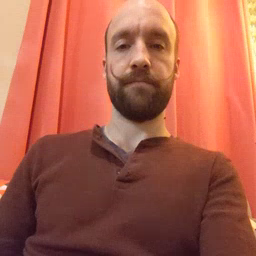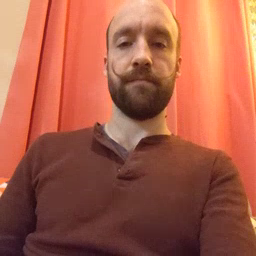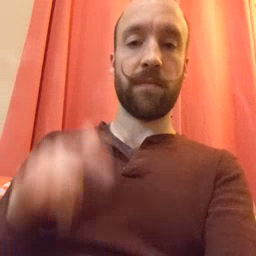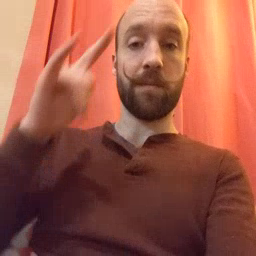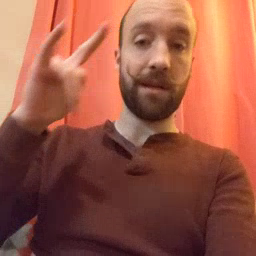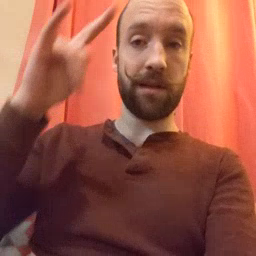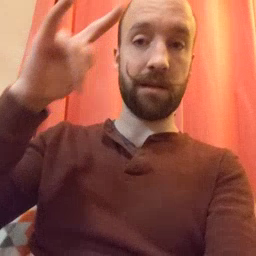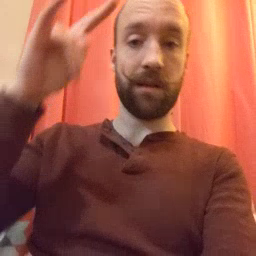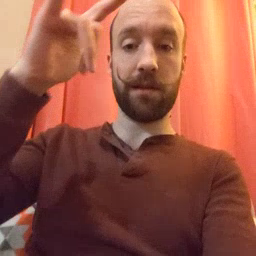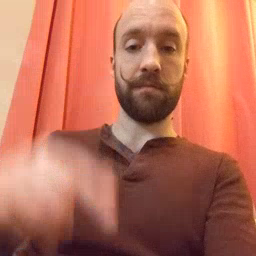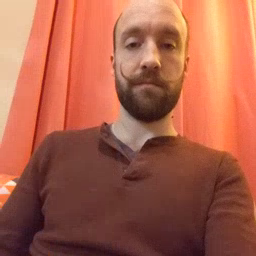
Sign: airplane